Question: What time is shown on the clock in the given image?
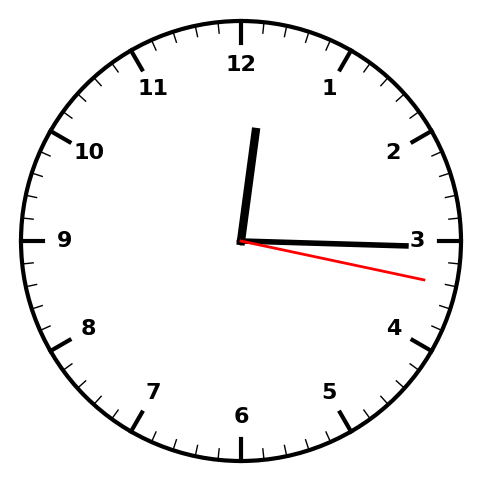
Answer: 12:15:17